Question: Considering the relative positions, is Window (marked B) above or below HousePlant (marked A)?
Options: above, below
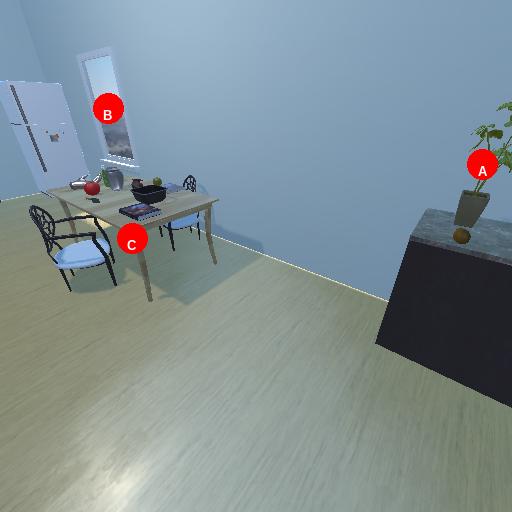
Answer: above